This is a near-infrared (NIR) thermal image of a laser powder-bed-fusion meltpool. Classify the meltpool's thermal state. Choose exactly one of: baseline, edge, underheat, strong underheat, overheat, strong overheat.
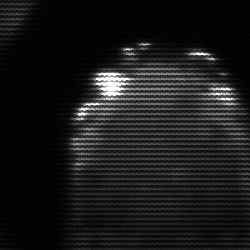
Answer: edge